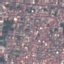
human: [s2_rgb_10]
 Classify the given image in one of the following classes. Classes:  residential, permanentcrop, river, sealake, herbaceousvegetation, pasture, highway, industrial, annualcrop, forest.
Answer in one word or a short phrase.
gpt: Residential